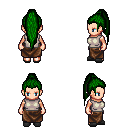
a pixel art fantasy rpg character, female body template, human, light skin, white sleeveless shirt, robe skirt, green extra-long topknot hairstyle, gray slippers, four views (front, back, left, right), 2x2 character sprite sheet, small pixel art, hard edges, no anti-aliasing